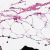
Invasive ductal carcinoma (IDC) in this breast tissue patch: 0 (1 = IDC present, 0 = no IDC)